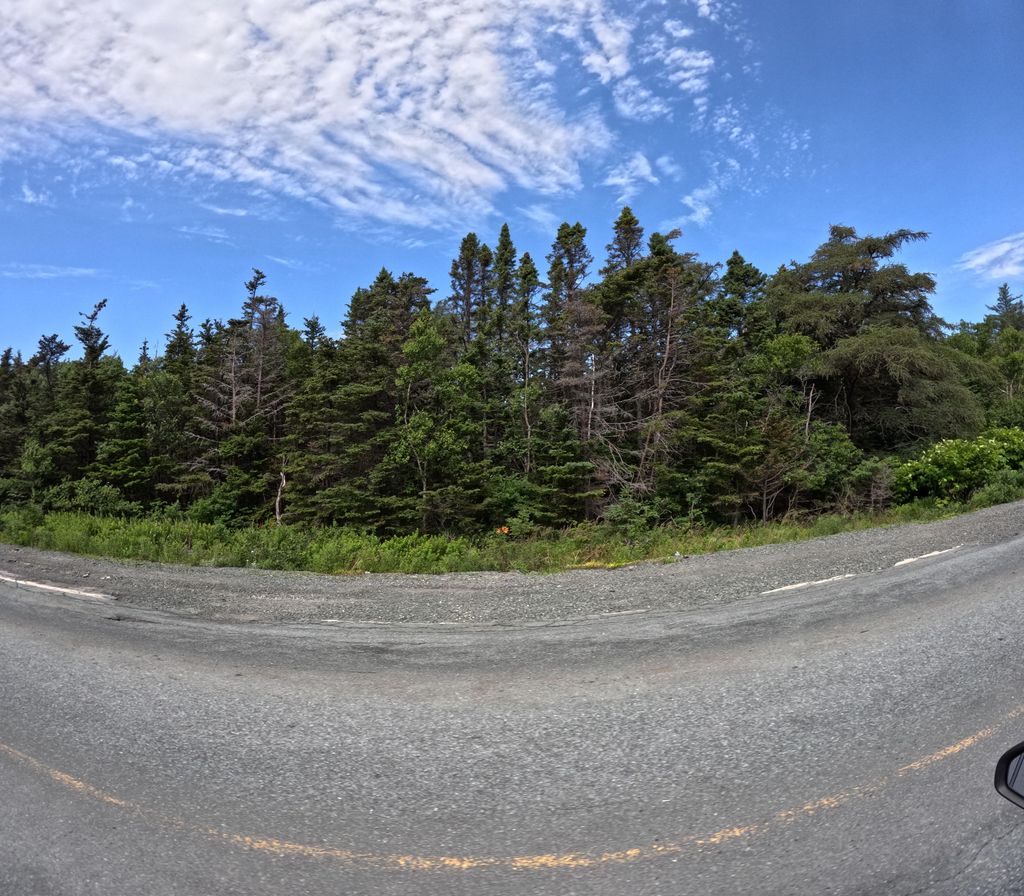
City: st_johns